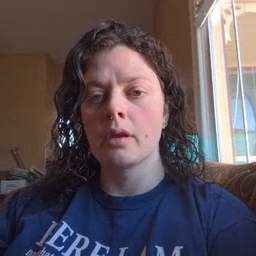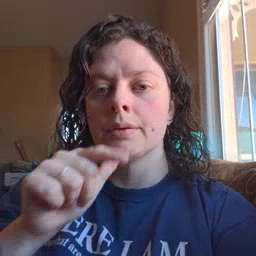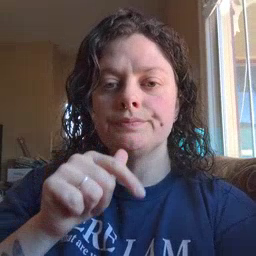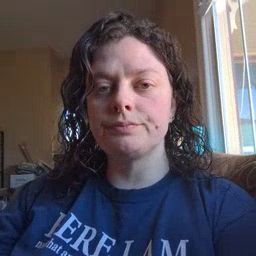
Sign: who